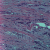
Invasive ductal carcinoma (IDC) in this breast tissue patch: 0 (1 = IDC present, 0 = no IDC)